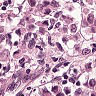
Metastatic tissue present: yes